The image is a wavelet scalogram (time versus scale/frequency) of a rolling-element bearing's vibration signal. Classify the bearing condition as one of: normal, inner_race, outer_race, ball.
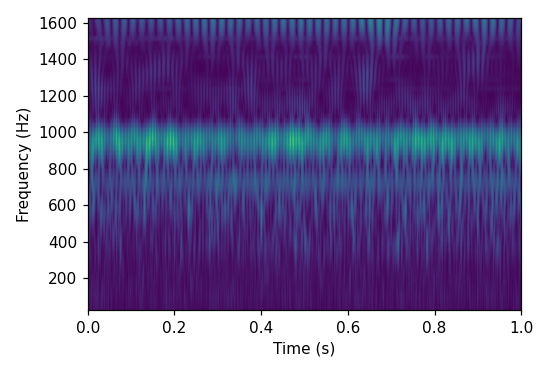
Answer: normal